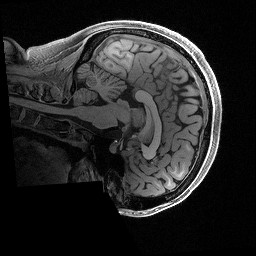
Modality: T1w
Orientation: sagittal
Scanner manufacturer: siemens
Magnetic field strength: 3 T
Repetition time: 2.5 s
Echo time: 0.0029 s